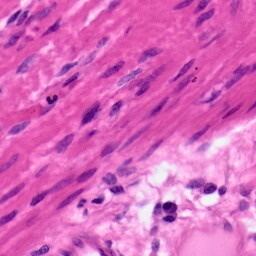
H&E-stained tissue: Pancreatic